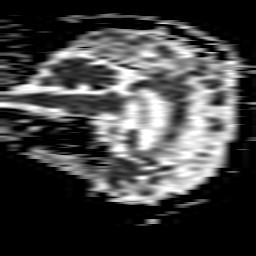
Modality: ADC
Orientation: sagittal
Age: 82
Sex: female
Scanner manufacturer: philips
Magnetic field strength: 1.5 T
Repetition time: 3.648 s
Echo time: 0.09255 s